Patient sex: M
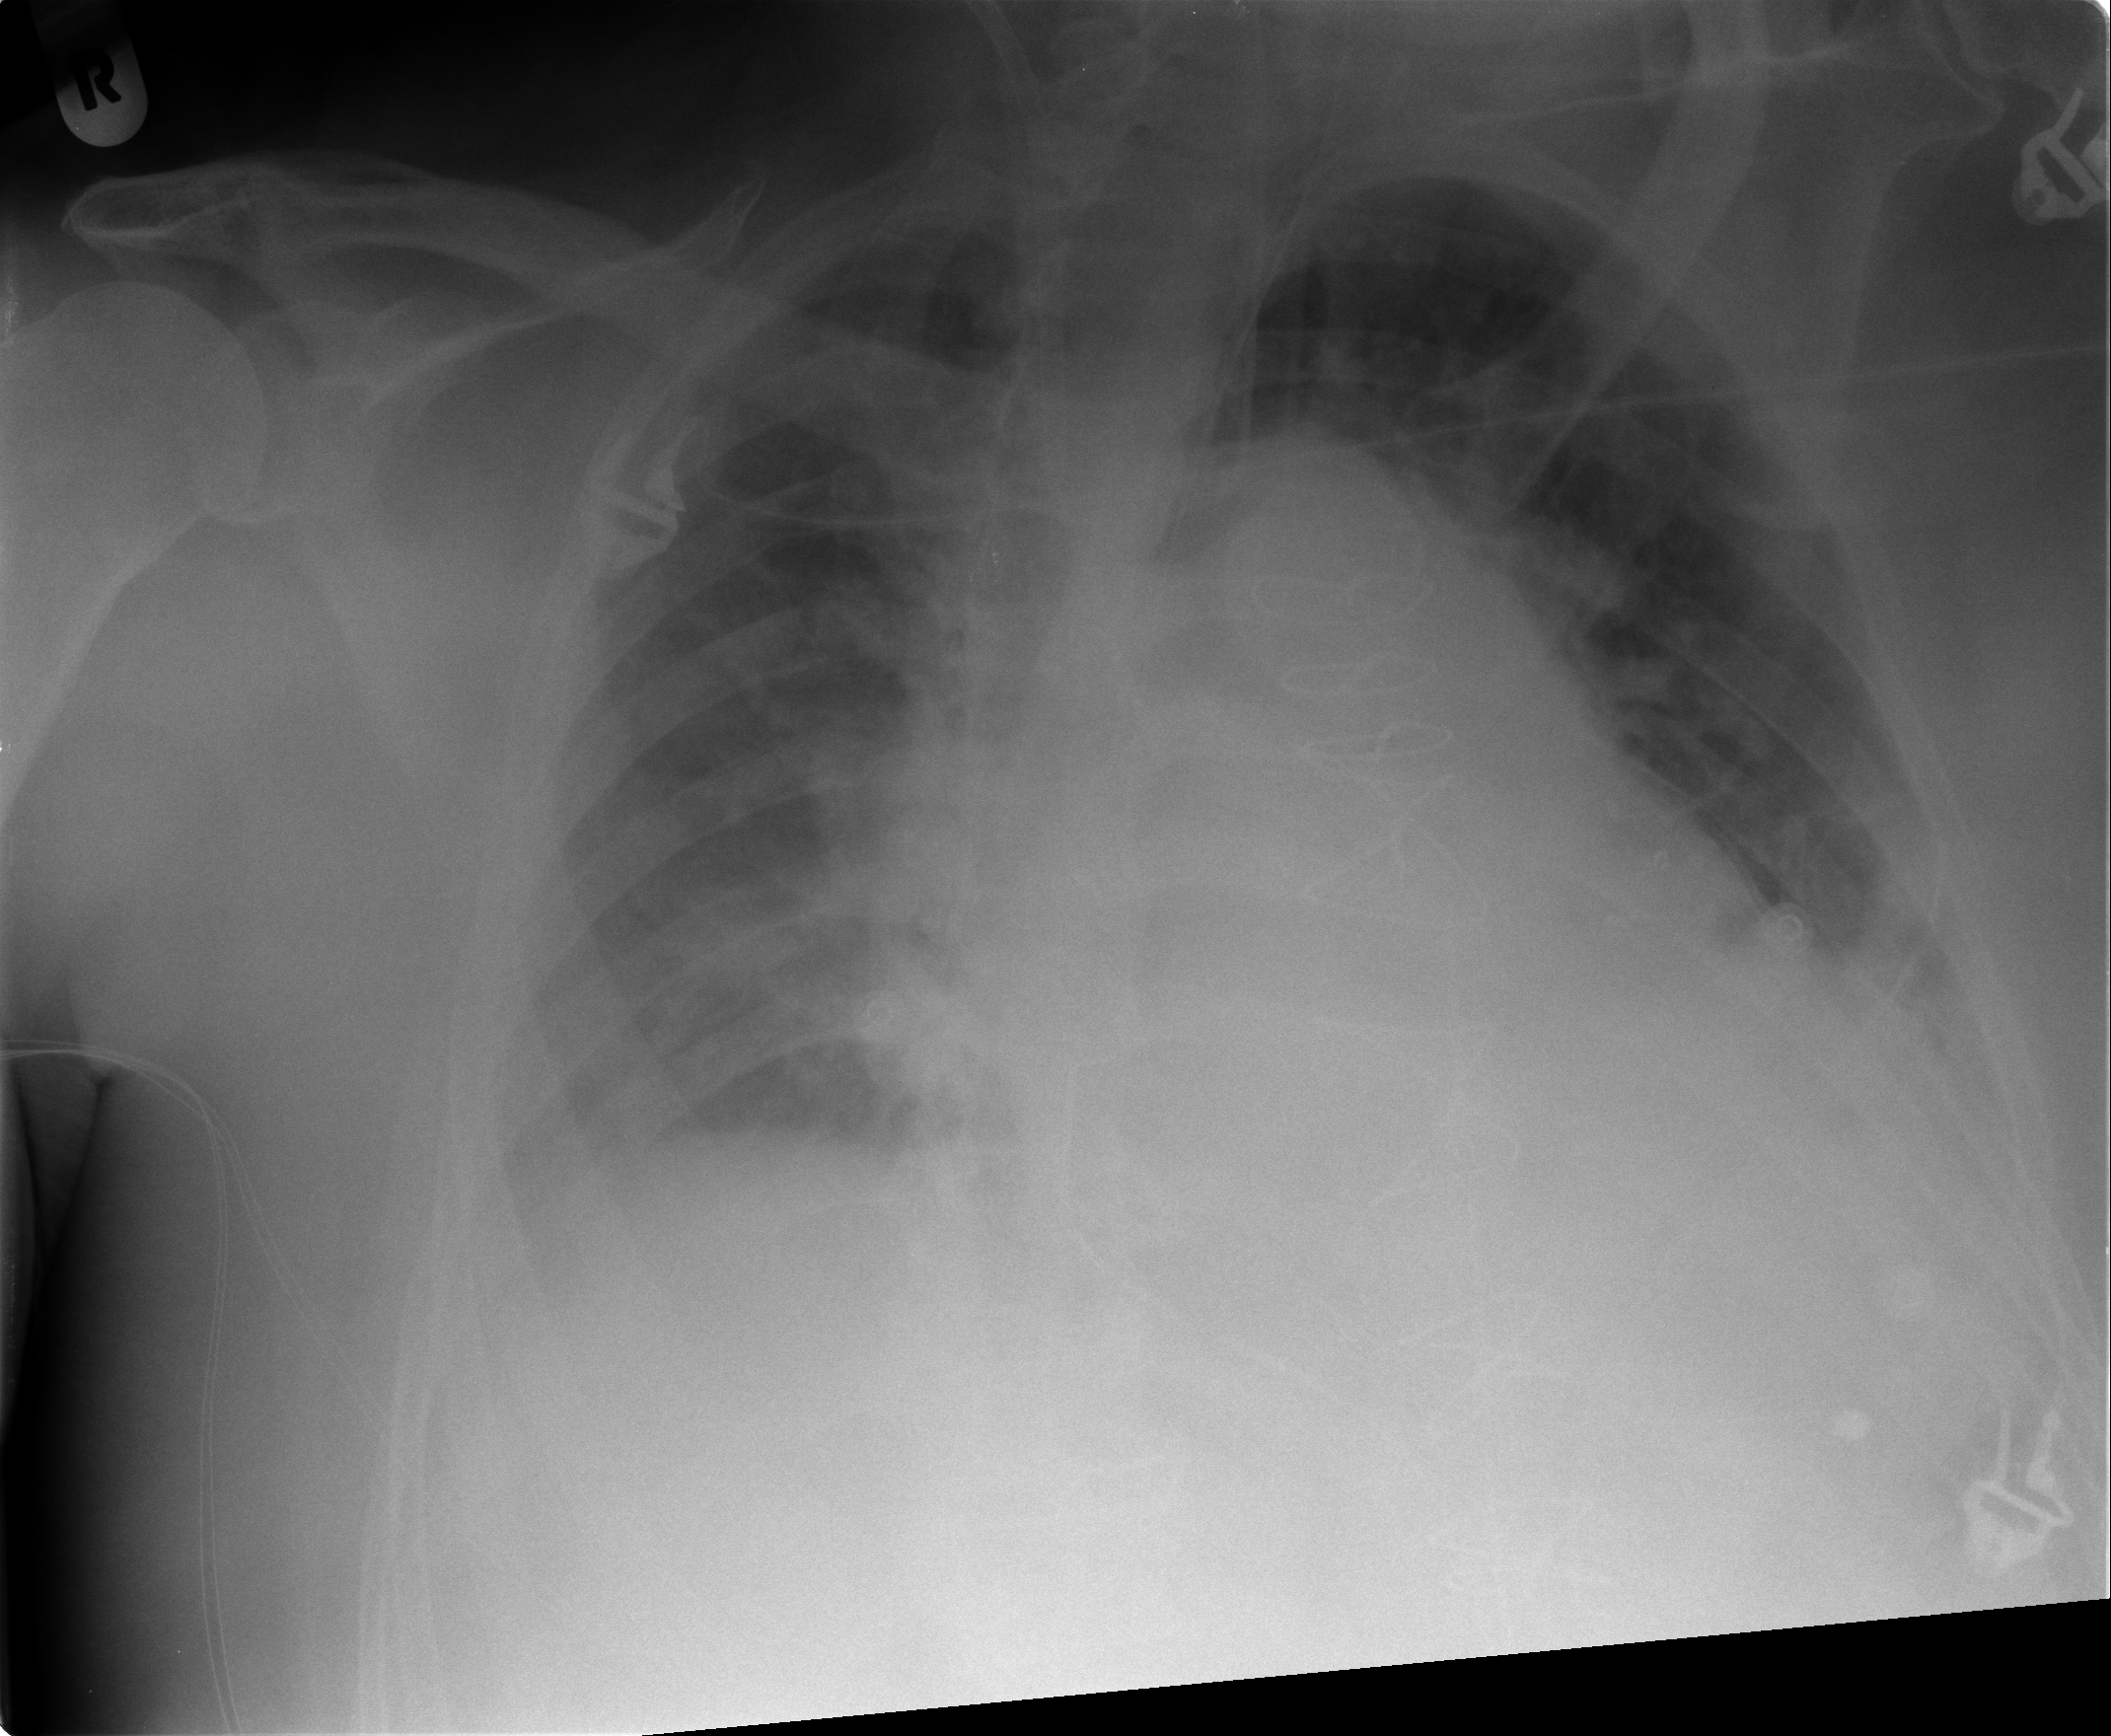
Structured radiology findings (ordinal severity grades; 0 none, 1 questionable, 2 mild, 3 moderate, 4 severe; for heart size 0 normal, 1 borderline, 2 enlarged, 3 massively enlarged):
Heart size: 3
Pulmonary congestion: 2
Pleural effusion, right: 0
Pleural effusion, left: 1
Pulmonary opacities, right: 0
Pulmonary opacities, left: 0
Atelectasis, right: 2
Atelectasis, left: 2